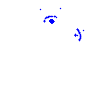
Particle: electron